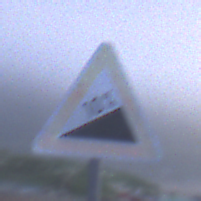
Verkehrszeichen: Steigung10
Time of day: SunriseSunset
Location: Outdoor (Urban)
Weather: Overcast
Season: NotSpecified
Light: Natural